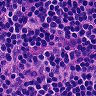
Metastatic tissue present: no